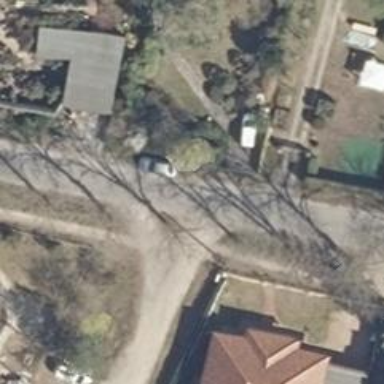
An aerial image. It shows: Asphalt road in residential area.